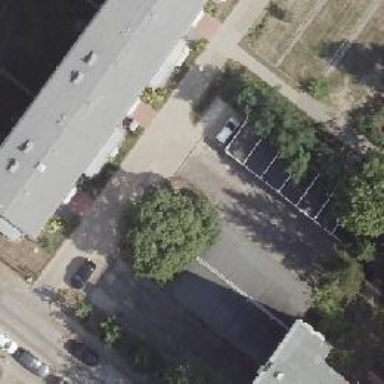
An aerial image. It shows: Group of garages.